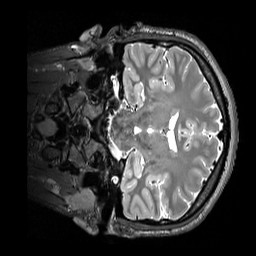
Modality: T2w
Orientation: coronal
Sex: male
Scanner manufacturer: siemens
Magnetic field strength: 3 T
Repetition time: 3.2 s
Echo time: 0.409 s